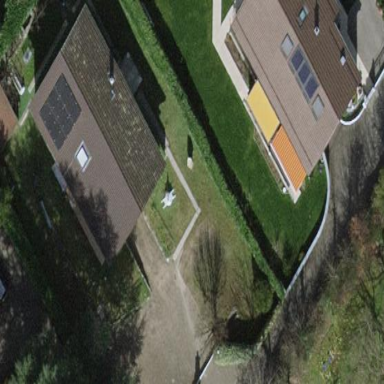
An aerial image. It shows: Garden surrounded by fence.